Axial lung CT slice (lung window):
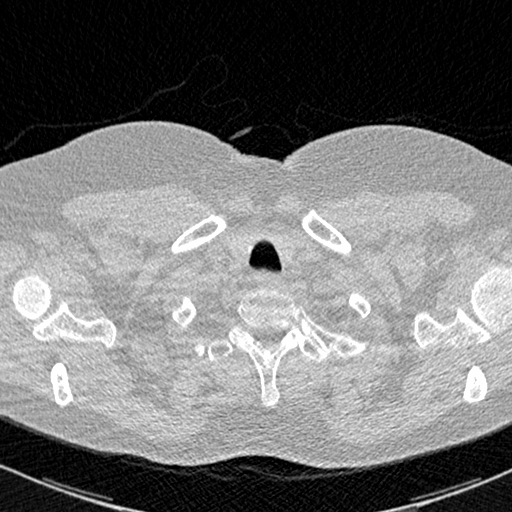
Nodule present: no